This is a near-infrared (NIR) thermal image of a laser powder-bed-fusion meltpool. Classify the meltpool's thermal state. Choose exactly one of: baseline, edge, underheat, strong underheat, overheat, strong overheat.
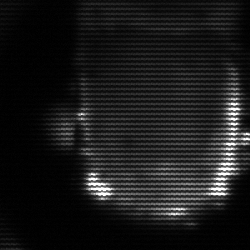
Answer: baseline